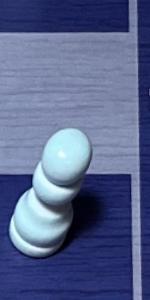
Label: Pawn_White